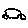
Label: car